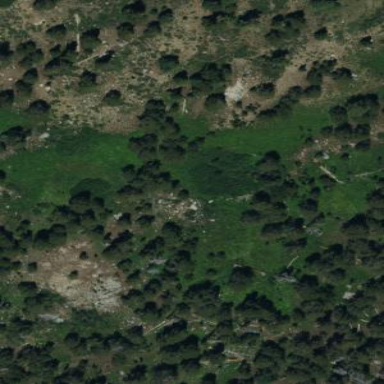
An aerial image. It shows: Wet meadow with wood vegetation.